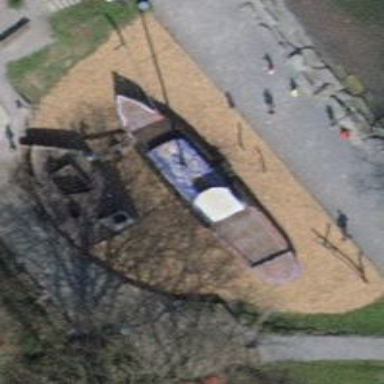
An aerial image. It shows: Building resembling ship at themed playground.